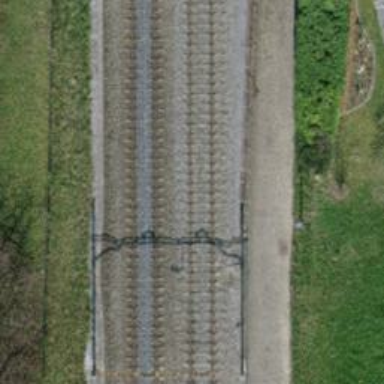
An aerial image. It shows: Railway track with contact line for electrification.